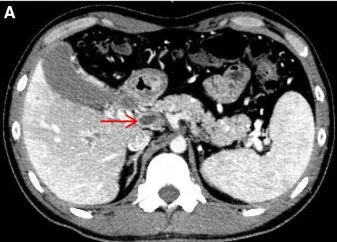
Hepatic portal vein CT angiography and digital subtraction-angiography (DSA). (A) Showing portal vein thrombosis (red arrow).
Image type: radiology (ct)